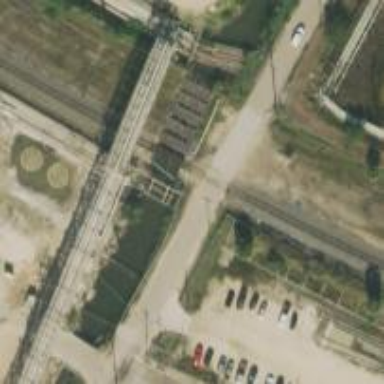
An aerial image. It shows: Abandoned railway bridge over disused yard.